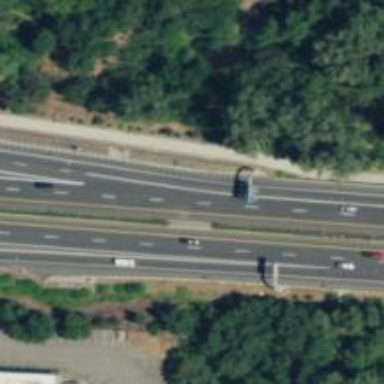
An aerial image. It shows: Motorway junction.